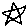
Label: star